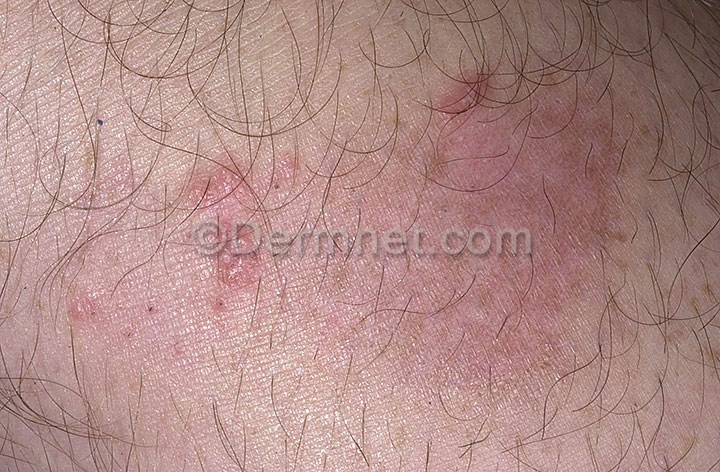
Disease: Warts Molluscum and other Viral Infections